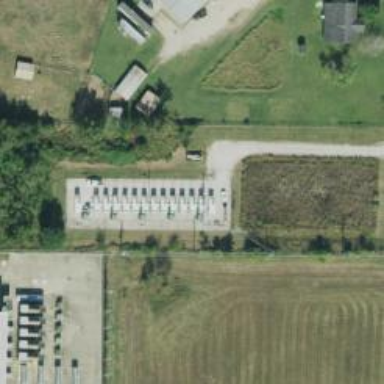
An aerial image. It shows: Generator is pictured.